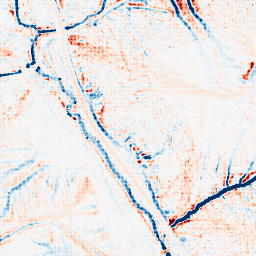
Category: edge_preserving
Decomposition family: median
Decomposition parameters: size: 11
Upsampling method: sinc_hamming
Upsampling parameters: scale: 8
kernel_size: 8
Upsampling scale: 8